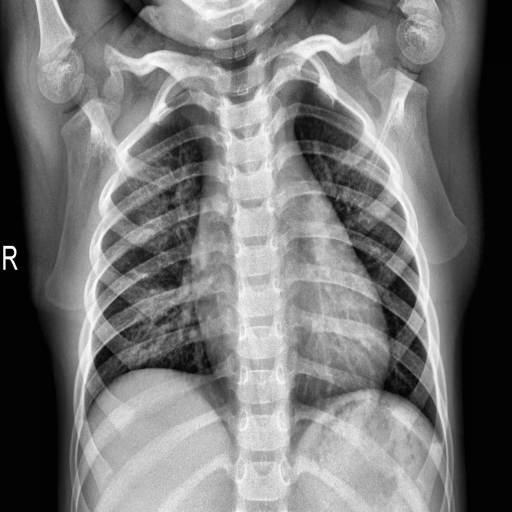
Finding: NORMAL